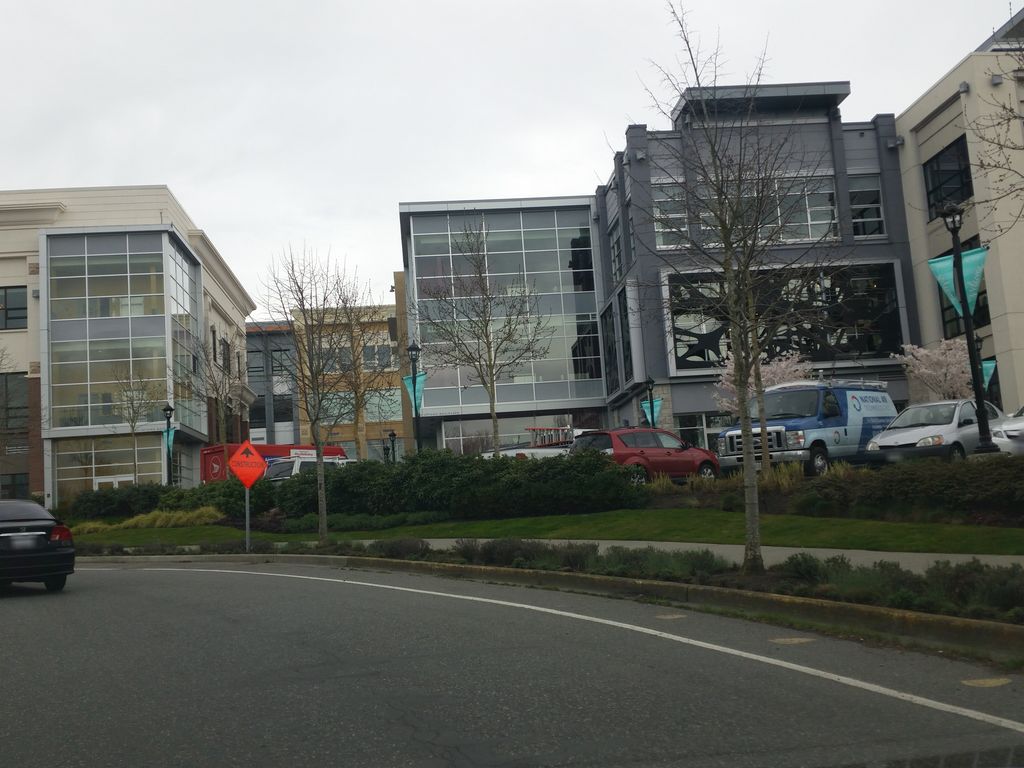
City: victoria